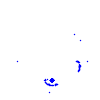
Particle: pion